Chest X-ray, AP view. Patient: 79 years old, sex F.
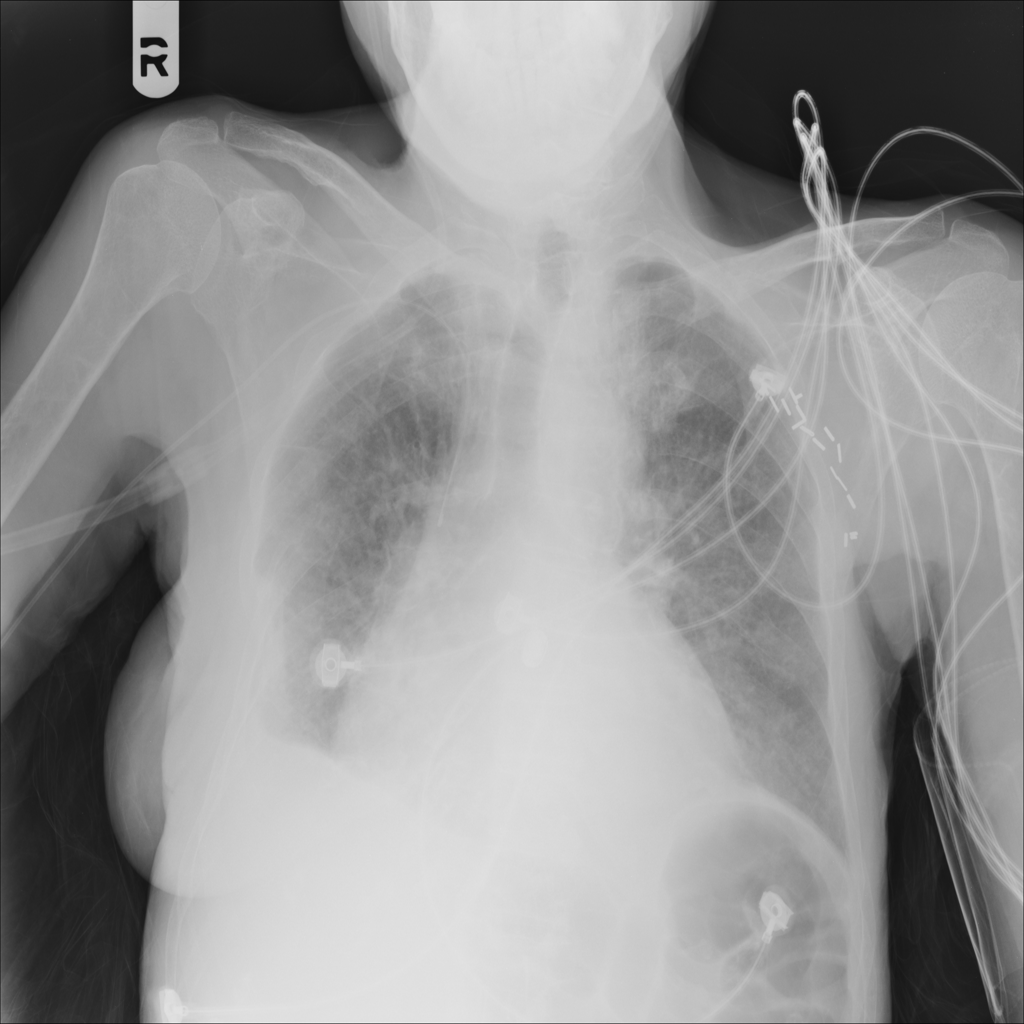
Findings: Effusion